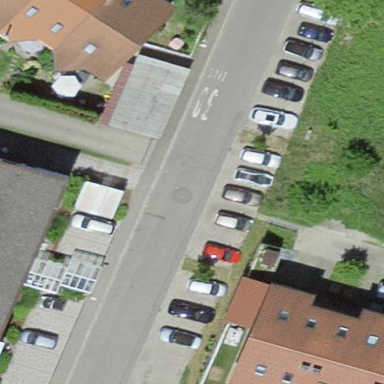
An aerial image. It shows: Street side parking area.